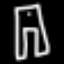
Label: pants